Field crop: tomato
Growth stage: 1
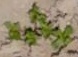
Species: portulaca